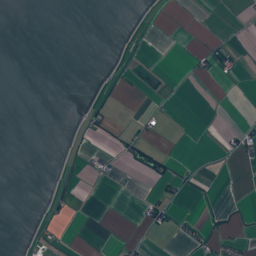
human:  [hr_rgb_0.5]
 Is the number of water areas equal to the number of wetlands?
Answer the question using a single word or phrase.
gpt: no

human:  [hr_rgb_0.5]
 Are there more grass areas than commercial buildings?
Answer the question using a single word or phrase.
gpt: yes

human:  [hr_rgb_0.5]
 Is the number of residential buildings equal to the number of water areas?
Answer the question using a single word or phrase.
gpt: no

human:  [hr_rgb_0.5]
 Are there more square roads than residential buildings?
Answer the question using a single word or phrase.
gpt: no

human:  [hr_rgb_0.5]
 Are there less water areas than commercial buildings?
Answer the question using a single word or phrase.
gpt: no

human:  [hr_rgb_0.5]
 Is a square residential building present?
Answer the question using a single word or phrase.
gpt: yes

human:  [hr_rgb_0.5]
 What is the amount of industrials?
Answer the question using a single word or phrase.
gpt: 2

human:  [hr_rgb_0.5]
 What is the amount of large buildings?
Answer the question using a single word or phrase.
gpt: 0

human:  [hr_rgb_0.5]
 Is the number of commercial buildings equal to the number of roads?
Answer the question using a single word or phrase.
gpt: no

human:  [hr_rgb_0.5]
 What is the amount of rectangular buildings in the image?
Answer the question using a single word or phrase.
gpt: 109

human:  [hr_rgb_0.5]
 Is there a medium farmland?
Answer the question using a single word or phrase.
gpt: yes

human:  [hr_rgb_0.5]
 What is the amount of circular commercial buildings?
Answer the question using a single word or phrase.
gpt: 0

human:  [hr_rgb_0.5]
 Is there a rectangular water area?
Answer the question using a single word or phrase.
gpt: yes

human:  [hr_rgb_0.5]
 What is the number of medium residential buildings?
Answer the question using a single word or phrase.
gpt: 7

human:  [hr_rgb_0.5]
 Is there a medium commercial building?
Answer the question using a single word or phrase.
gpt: no

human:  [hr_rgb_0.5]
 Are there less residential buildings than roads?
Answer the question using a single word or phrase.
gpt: no

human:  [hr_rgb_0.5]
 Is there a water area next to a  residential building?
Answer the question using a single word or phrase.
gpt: yes

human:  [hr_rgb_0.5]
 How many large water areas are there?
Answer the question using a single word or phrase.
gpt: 10

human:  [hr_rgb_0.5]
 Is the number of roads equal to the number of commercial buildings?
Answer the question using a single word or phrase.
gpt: no

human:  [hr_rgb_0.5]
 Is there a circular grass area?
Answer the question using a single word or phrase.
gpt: no

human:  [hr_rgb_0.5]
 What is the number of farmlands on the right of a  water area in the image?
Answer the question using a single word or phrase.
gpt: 69

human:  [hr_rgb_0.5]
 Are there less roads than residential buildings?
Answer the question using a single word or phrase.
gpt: yes

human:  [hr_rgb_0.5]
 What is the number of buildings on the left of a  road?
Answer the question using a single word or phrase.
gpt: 185

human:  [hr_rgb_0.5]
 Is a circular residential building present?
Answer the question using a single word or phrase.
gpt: yes

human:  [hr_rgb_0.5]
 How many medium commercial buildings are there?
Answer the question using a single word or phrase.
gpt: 0

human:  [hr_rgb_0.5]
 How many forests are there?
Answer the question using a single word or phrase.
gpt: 5

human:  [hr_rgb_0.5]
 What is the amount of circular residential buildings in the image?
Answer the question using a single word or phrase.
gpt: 2

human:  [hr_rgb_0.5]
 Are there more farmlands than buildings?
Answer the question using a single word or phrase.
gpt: no

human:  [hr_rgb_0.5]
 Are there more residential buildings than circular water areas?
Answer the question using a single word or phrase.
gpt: yes

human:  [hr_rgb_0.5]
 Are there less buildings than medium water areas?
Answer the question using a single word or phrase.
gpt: no

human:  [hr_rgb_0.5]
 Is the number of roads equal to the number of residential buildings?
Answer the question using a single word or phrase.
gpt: no

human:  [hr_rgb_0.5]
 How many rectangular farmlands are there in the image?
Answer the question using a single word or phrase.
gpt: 2

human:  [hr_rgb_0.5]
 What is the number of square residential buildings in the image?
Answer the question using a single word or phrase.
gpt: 2

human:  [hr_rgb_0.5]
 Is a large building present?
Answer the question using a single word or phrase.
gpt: no

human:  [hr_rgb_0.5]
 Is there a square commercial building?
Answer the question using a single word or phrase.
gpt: no

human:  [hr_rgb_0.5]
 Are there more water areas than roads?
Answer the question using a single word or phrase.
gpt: no